Brain MRI, t2w sequence, axial 2D slice.
Patient: age 44, sex F, weight 95 kg, height 1.95 m
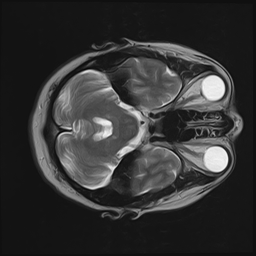